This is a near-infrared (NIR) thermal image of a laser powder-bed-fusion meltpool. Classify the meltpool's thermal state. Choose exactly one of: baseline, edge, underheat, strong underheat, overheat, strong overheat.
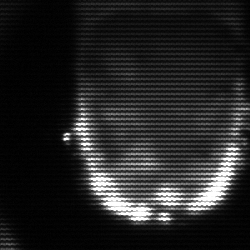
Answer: baseline